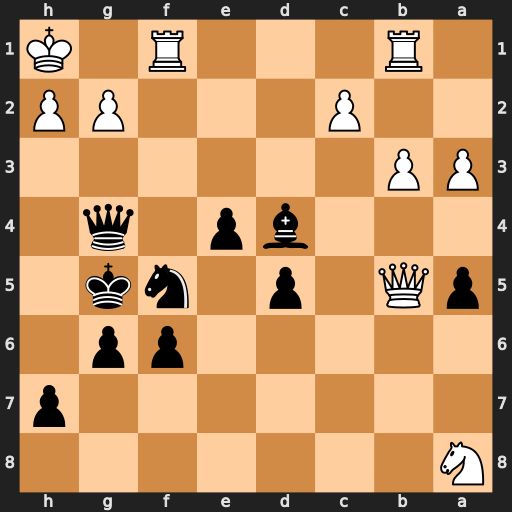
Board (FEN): N7/7p/5pp1/pQ1p1nk1/3bp1q1/PP6/2P3PP/1R3R1K
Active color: b
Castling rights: -
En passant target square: -
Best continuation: Ng3+ hxg3 Qh5#